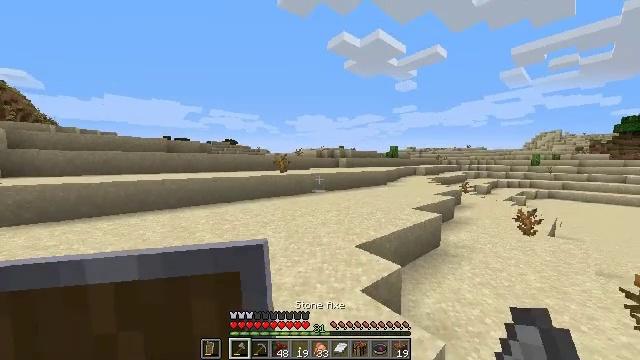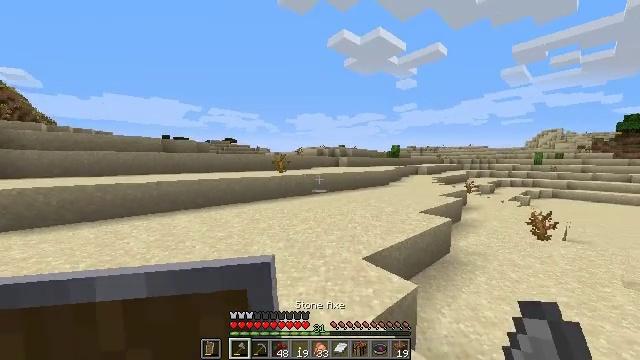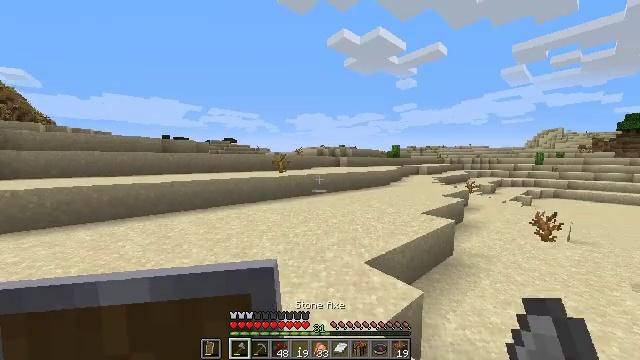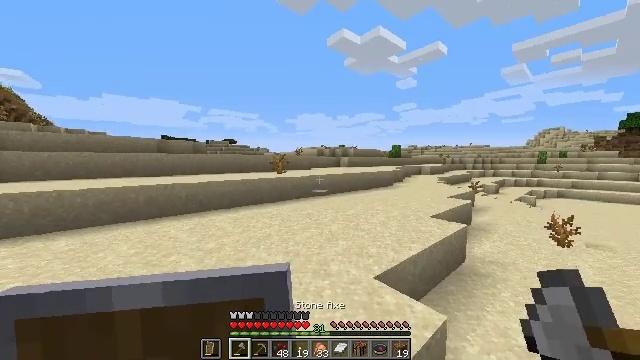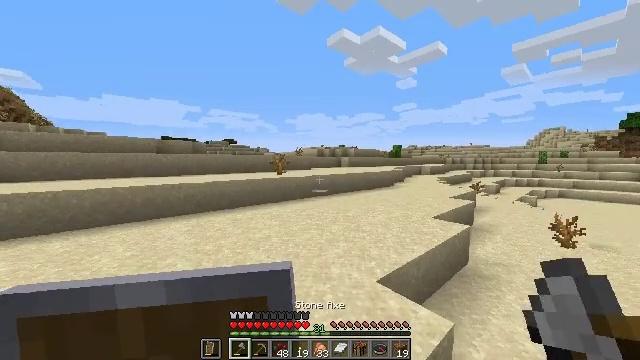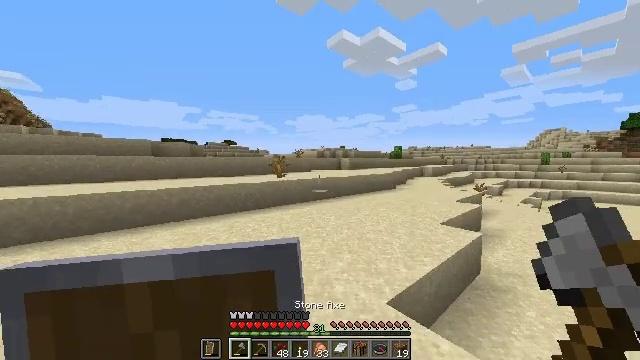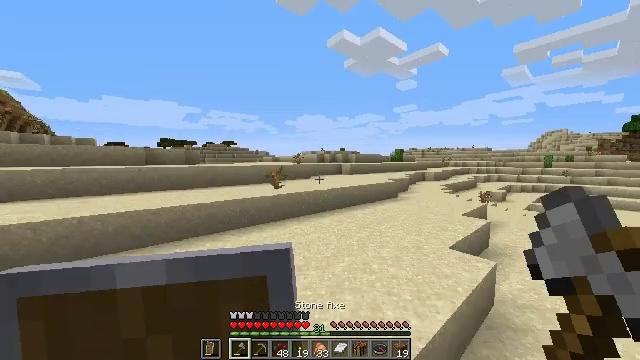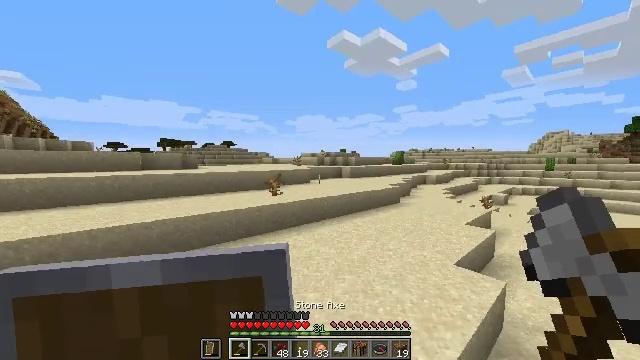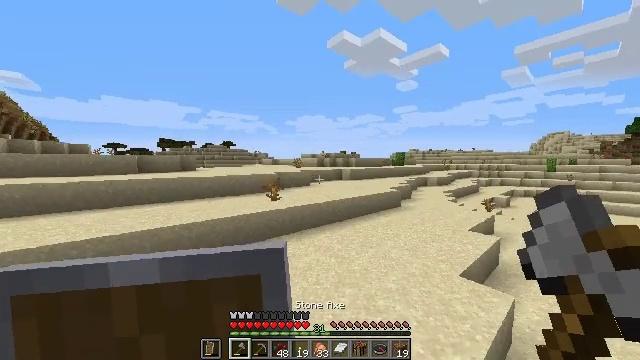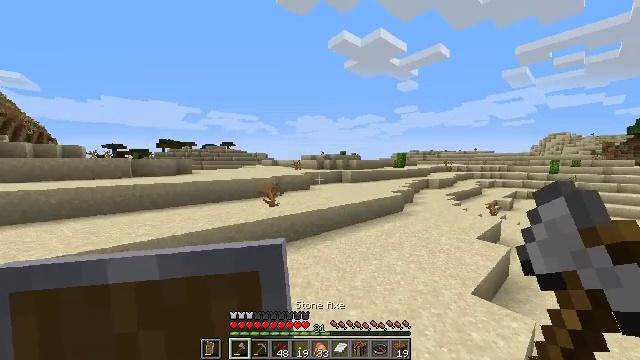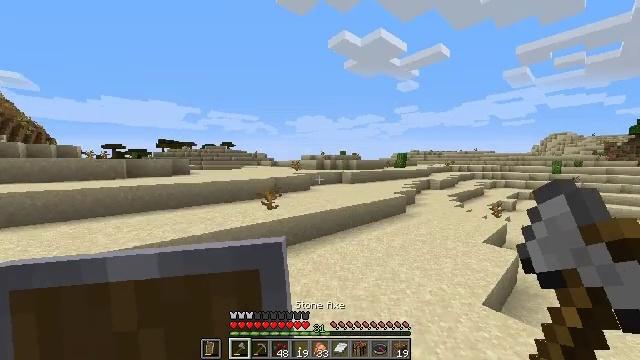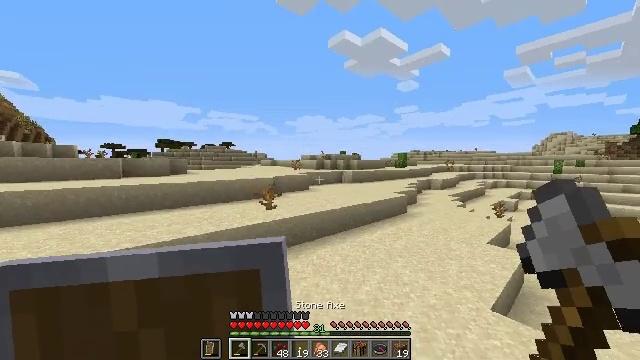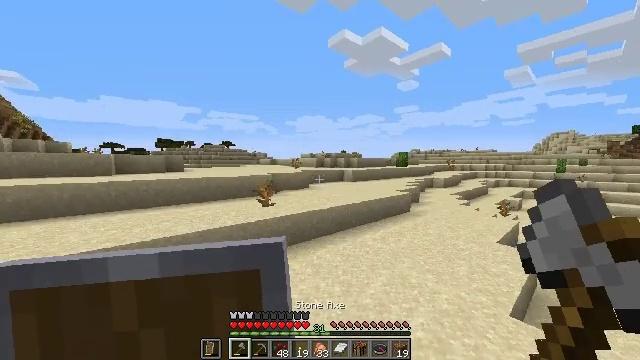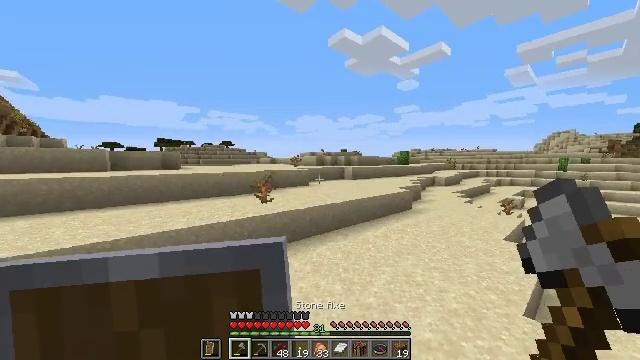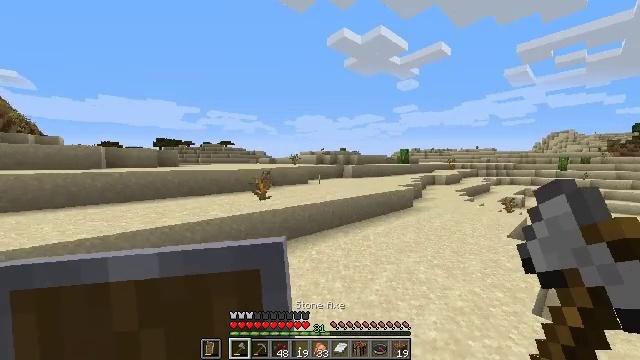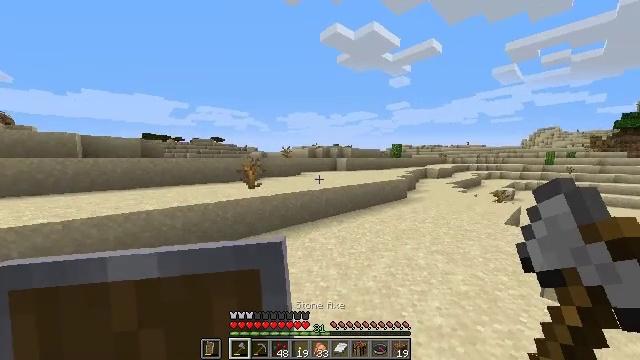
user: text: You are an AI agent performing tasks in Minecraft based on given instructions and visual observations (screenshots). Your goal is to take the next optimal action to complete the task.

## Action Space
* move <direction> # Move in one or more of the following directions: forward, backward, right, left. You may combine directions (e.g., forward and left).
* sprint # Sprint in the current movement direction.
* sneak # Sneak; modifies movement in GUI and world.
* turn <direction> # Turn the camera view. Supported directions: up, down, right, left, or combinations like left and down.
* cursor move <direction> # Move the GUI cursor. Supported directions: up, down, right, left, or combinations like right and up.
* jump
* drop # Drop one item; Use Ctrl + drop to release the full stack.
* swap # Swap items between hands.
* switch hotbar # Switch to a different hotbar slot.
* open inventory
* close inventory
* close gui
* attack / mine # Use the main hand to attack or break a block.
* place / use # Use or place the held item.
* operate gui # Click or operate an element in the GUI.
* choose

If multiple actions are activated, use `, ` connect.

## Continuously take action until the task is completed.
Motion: motion action
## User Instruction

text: Mine sand by the water.
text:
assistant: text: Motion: move forward
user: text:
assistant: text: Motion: move forward
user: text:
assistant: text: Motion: move forward
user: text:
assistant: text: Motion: move forward
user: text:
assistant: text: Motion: move forward, jump
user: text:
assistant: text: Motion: move forward, jump
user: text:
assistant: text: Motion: move forward, jump
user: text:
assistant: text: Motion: move forward, jump
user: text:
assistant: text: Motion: move forward
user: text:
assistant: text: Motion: move forward
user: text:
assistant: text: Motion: move forward
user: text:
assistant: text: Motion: move forward
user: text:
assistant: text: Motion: move forward
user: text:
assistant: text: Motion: move forward
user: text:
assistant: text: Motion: move forward, turn right
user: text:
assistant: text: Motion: move forward, turn right, jump
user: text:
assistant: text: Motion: move forward, jump
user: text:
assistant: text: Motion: move forward, turn right, jump
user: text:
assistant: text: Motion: move forward, turn right, jump
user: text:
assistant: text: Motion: move forward, turn right
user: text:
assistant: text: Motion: move forward
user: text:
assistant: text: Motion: move forward
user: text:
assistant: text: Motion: move forward
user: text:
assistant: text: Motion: move forward
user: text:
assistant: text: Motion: move forward
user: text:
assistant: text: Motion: move forward
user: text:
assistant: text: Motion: move forward, jump
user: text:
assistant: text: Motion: move forward, jump
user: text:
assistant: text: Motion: move forward, jump
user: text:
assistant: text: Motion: move forward, jump